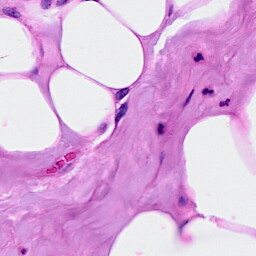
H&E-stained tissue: Breast